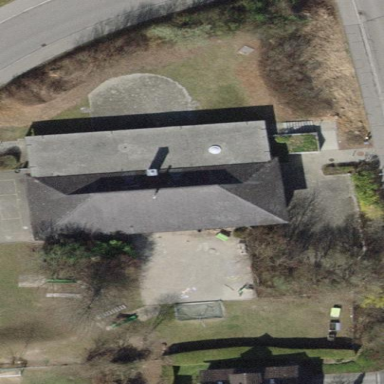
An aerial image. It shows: Kindergarten building.